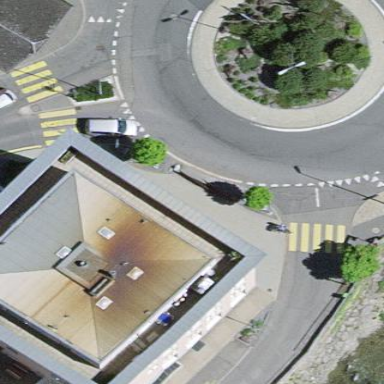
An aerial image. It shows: Secondary road made of asphalt leading to roundabout.